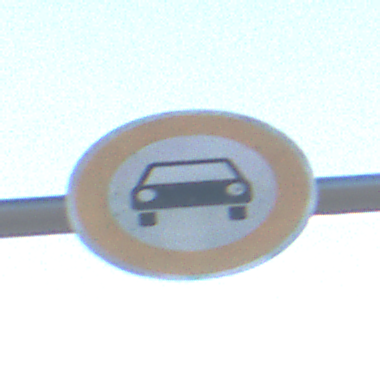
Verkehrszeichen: VerbotKraftwagen
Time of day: SunriseSunset
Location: Outdoor (Suburban)
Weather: PartlyCloudy
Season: Winter
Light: Natural